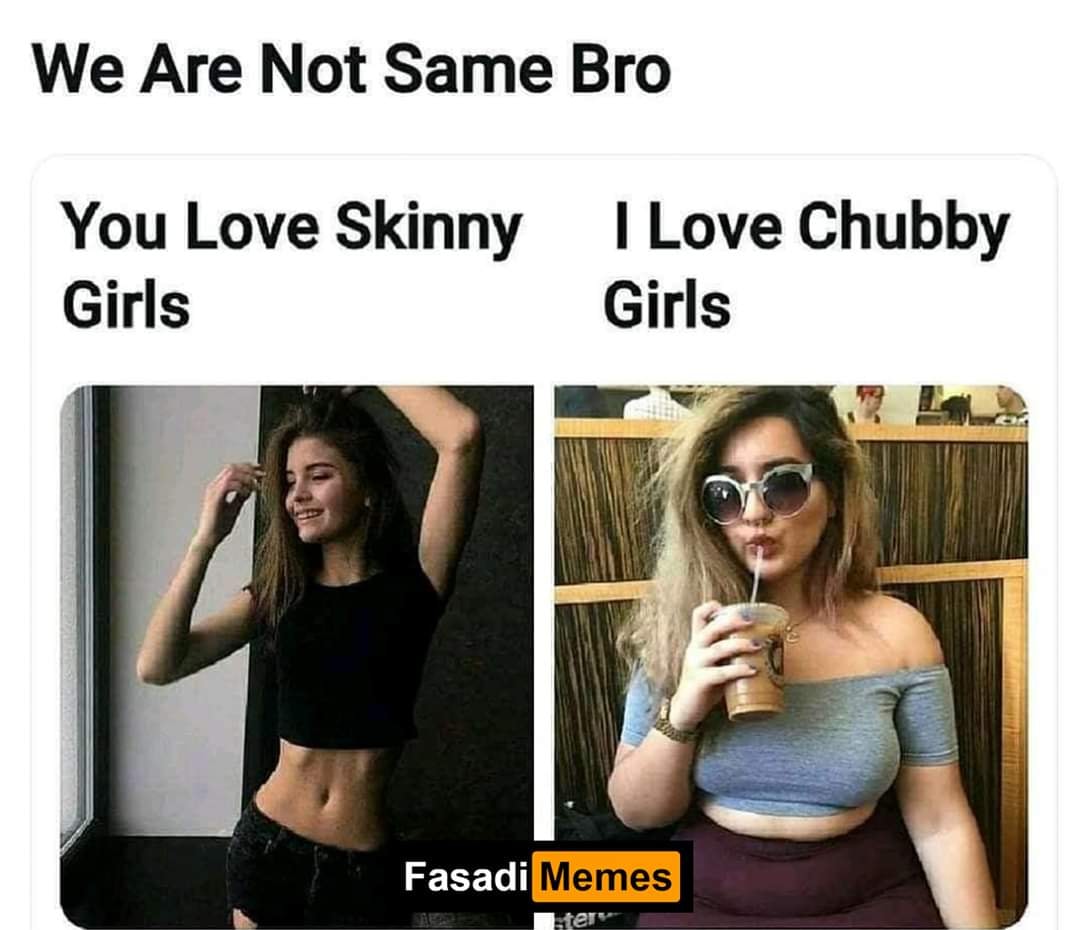
Caption: We Are Not Same Bro    You Love Skinny Girls   I Love Chubby Girls
Label: hate